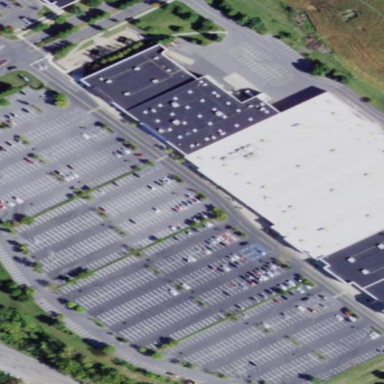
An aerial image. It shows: Retail area.